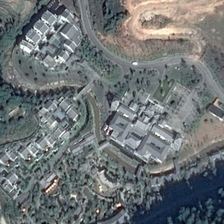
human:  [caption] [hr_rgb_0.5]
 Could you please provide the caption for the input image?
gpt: many green trees and some buildings are in a resort .

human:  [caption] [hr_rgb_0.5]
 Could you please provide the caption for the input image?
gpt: many green trees and some buildings are in a resort .

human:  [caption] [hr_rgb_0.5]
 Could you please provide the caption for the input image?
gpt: many green trees and some buildings are in a resort .

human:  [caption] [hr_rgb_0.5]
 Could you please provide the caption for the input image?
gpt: many green trees and some buildings are in a resort .

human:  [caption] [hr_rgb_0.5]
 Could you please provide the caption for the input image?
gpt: many green trees and some buildings are in a resort .